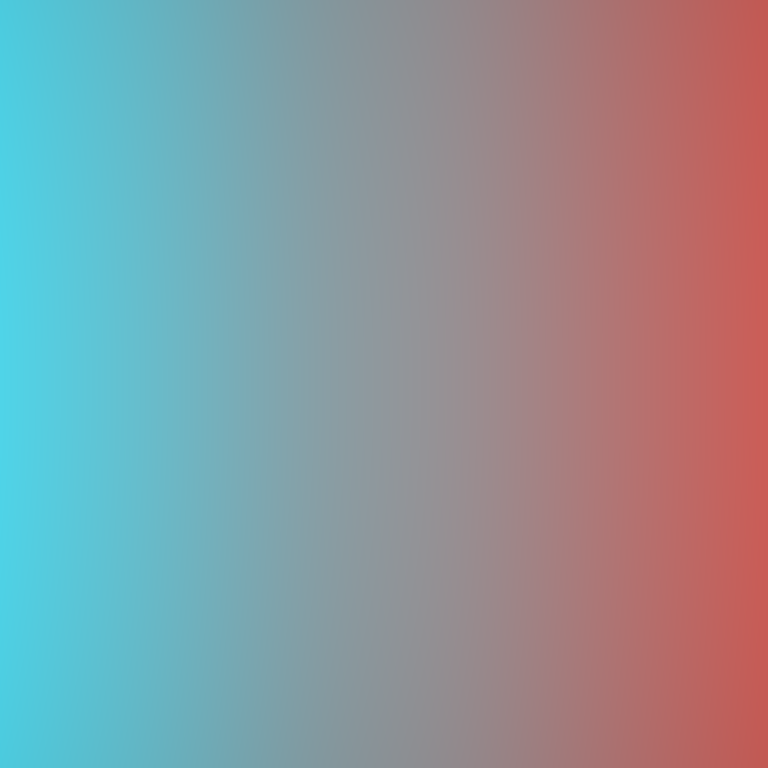
Abstract light effect, smooth gradient from cool cyan to warm red, calm atmosphere, soft blend, no room, no furniture, no objects.